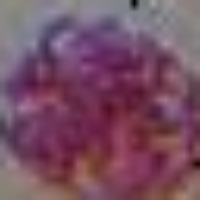
Label: prophase